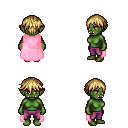
a pixel art fantasy rpg character, female body template, orc, green skin, pink cape, magenta pants, blonde short bangs hairstyle, four views (front, back, left, right), 2x2 character sprite sheet, small pixel art, hard edges, no anti-aliasing